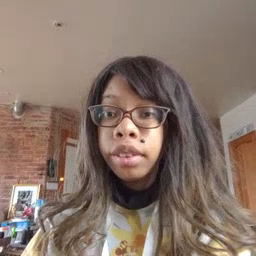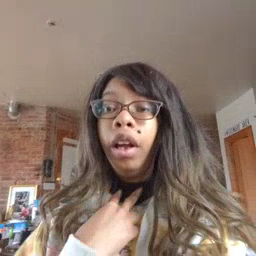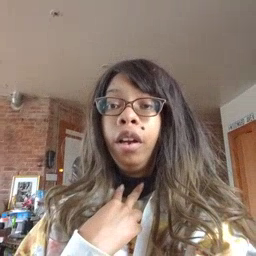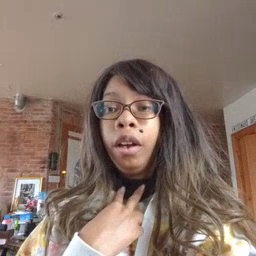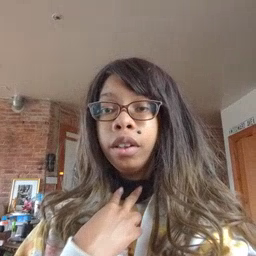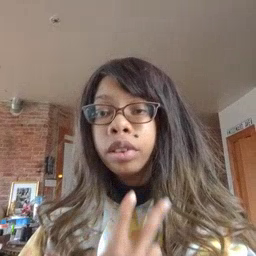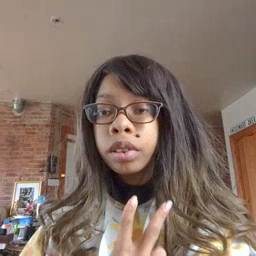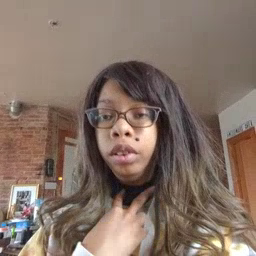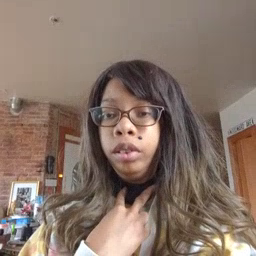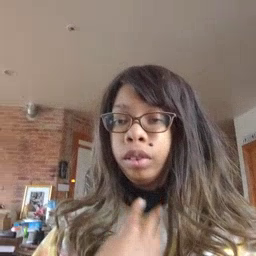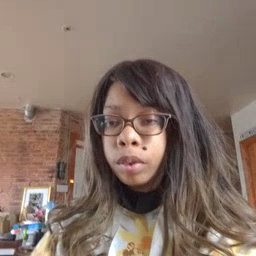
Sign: stuck